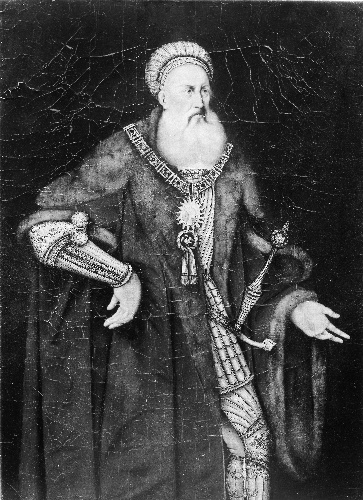
Title: Friedrich I (1460–1536), Margrave of Brandenburg-Ansbach
Artist: Franz Wolfgang Rohrich
Artist bio: German, 1787–1834
Object type: Painting
Classification: Paintings
Medium: Oil on canvas
Dimensions: 30 1/4 x 22 3/8 in. (76.8 x 56.8 cm)
Department: European Paintings
Credit line: Gift of Laura Wolcott Lowndes, in memory of her father, Lucius Tuckerman, 1907
Accession year: 1907
Repository: Metropolitan Museum of Art, New York, NY
Tags: Men|Portraits|Swords